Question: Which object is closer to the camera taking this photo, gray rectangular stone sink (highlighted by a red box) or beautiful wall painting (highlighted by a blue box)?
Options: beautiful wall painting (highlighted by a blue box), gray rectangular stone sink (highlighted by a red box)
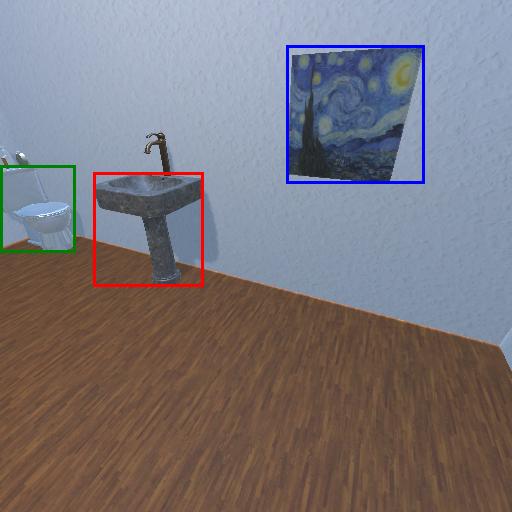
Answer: beautiful wall painting (highlighted by a blue box)